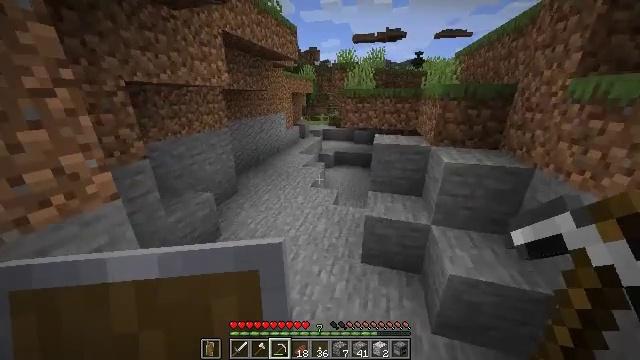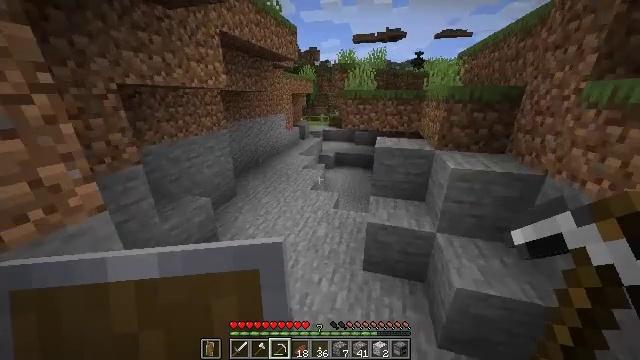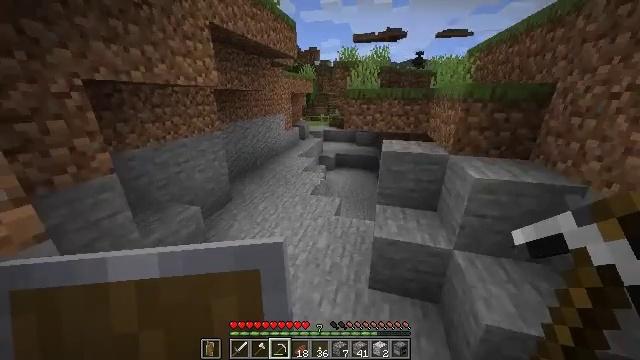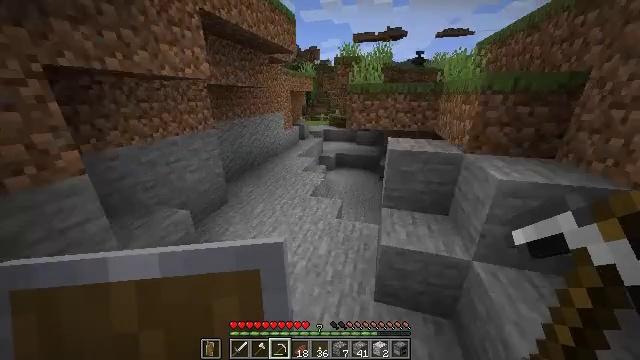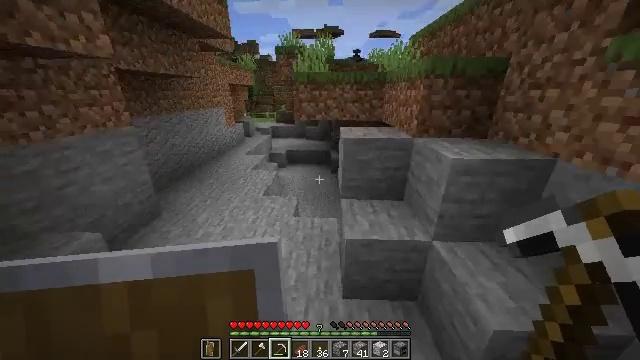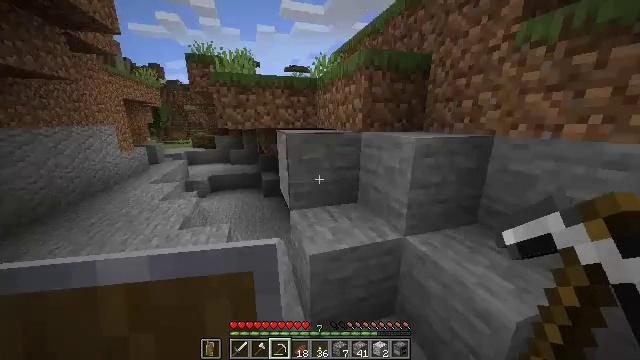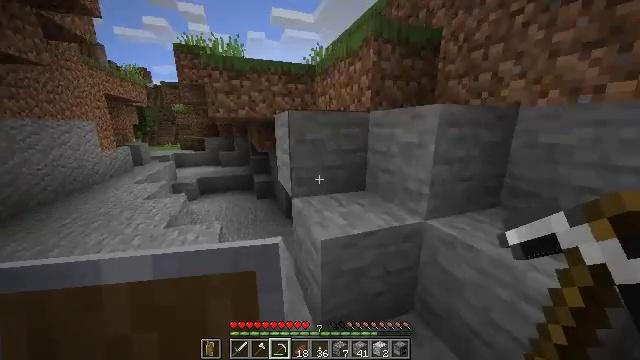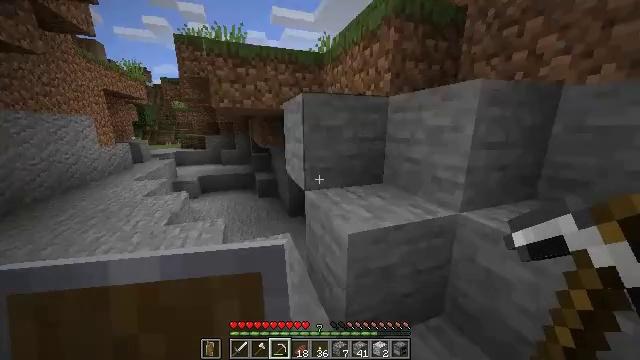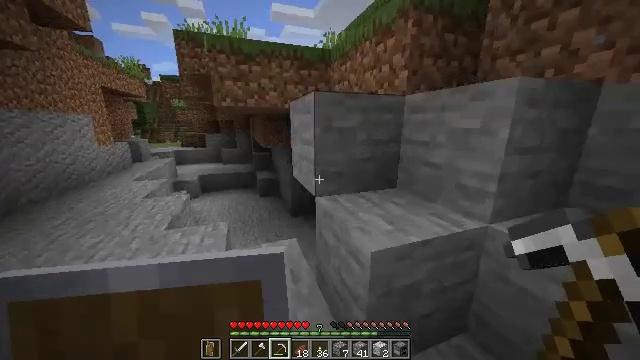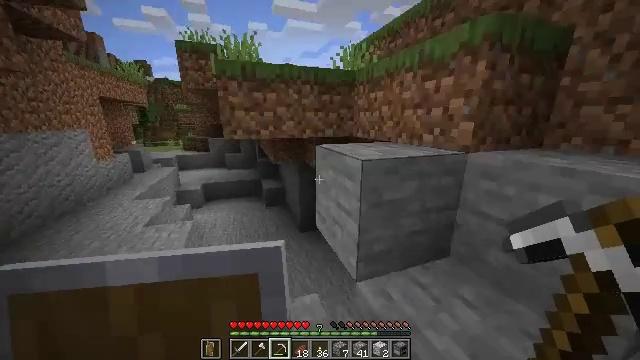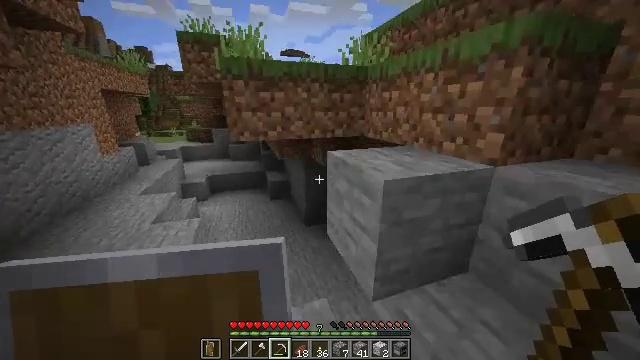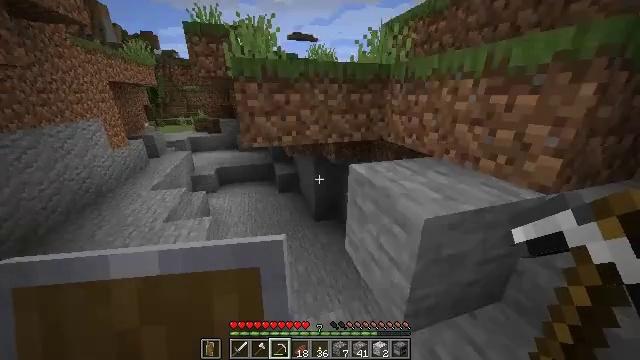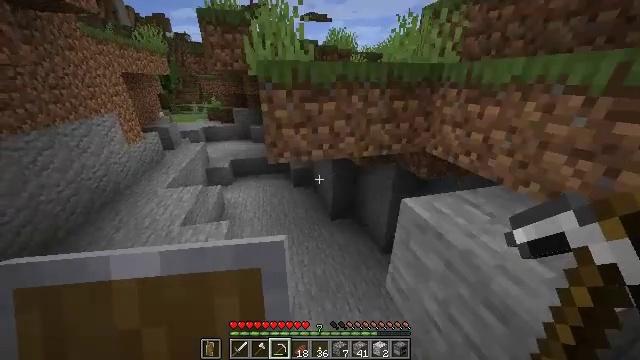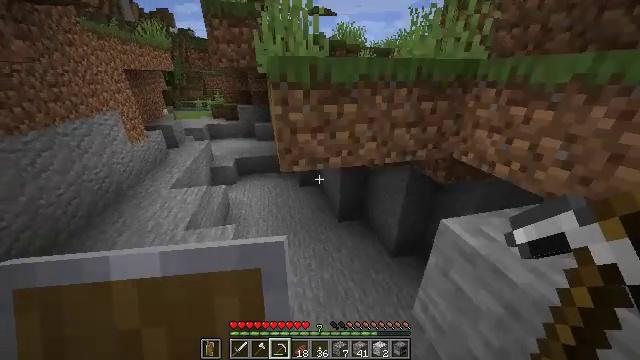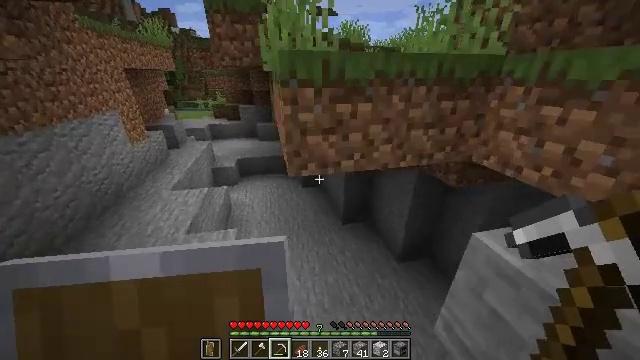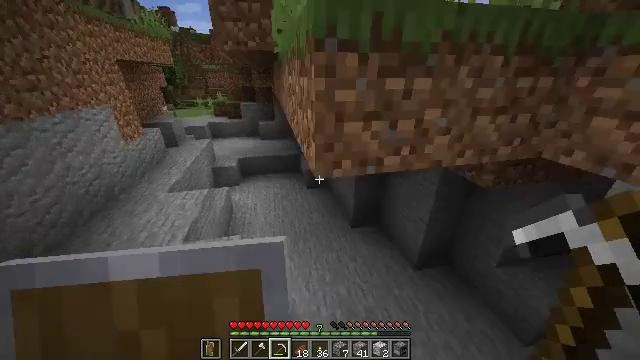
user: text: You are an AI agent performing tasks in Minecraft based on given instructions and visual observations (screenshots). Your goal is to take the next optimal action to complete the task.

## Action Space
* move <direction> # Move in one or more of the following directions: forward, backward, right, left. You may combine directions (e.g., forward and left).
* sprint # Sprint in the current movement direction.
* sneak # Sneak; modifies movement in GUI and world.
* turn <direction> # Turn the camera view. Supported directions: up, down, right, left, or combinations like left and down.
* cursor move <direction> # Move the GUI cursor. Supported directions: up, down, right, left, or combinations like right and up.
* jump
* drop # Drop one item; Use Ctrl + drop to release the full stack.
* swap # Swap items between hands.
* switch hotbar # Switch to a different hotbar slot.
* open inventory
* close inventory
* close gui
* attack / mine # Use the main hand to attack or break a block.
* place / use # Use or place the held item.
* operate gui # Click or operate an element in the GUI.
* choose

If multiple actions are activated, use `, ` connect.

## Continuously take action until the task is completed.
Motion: motion action
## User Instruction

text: Gather grass block for landscaping.
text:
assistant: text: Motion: move forward, jump
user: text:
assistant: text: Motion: move forward, jump
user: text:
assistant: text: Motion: move forward, jump
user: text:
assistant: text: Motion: move forward and move left, turn right, jump
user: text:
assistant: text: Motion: move forward and move left, turn right and up, jump
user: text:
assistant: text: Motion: move forward and move left, turn right and up, jump
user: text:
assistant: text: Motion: move forward and move left, jump
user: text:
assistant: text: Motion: move forward and move left, jump
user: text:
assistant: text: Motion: move forward and move left, turn down, jump
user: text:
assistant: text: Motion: move forward and move left, turn down, jump
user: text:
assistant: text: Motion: move forward and move left, turn left and down, jump
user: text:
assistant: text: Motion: move forward and move left, turn left and down, jump
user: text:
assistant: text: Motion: move forward and move left, jump
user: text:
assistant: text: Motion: move forward and move left, jump
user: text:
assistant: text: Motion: move forward and move left, jump
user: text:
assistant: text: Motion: move left
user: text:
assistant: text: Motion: move left, turn right
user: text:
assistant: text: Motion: move left, turn right
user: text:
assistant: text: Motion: move left
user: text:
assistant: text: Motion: move left
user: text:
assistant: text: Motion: move left
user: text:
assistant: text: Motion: move left, turn right
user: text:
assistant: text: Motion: move left, turn right
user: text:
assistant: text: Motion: move back and move left, turn right
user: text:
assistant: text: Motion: move back and move left, turn right
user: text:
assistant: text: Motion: move back and move left, turn right and up
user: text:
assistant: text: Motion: move back and move left, turn right and up
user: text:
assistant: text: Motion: move back and move left, turn right and up
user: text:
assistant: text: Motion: move back and move left, turn right and up
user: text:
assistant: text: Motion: move back and move left